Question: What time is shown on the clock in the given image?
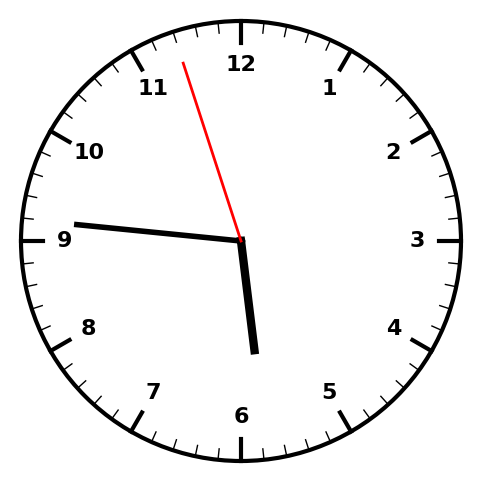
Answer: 05:45:57